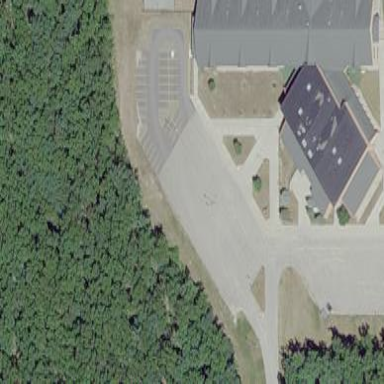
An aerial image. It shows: Parking area.